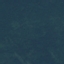
Land use / land cover: Forest